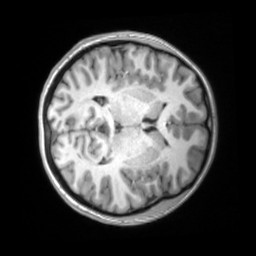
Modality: T1w
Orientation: axial
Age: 26
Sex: female
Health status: ill
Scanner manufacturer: siemens
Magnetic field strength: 3 T
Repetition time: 2.2 s
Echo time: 0.00157 s